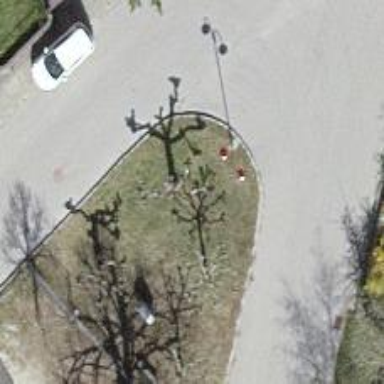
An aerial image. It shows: Deciduous tree with broadleaved leaves.